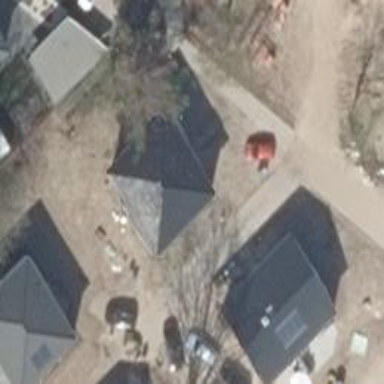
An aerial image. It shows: Detached building with pyramidal roof shape.